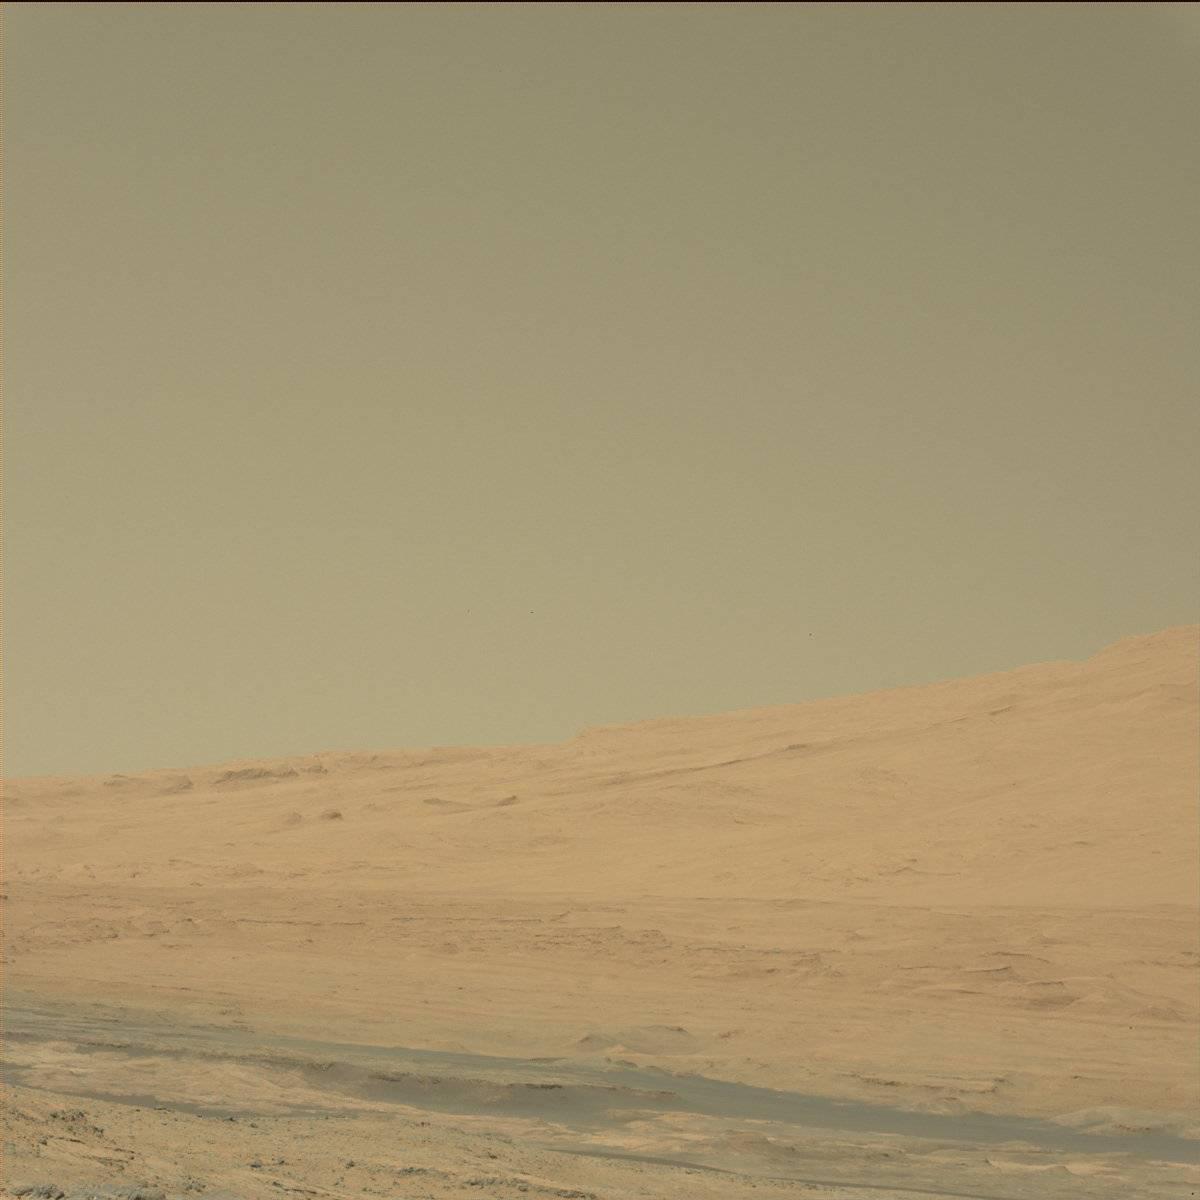
Terrain classes present: Bedrock, Ridge, Sand / Soil, Sky